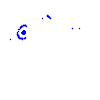
Particle: electron